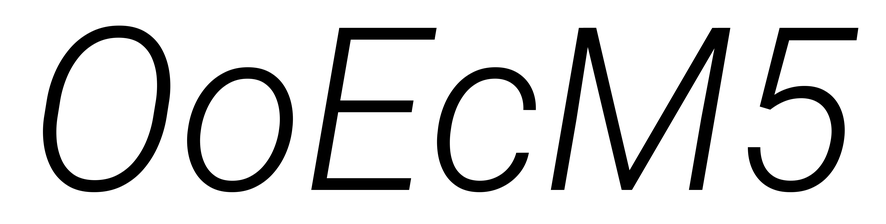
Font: Roboto-Italic_Light_Italic